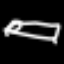
Label: bed